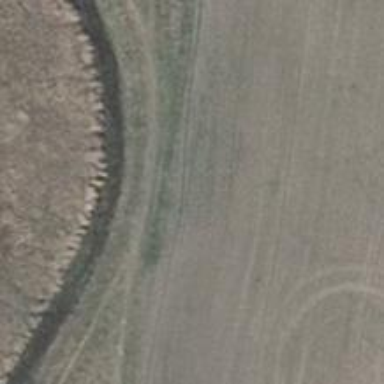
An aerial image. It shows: Path covered with grass.